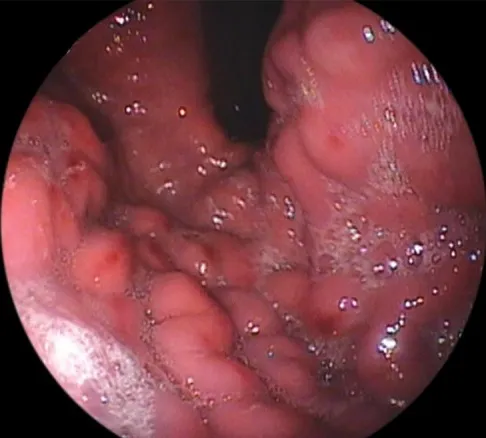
Endoscopy revealed four columns of grade III nonbleeding esophageal varices.
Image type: endoscopy (gi_endoscopy)